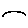
Label: bird